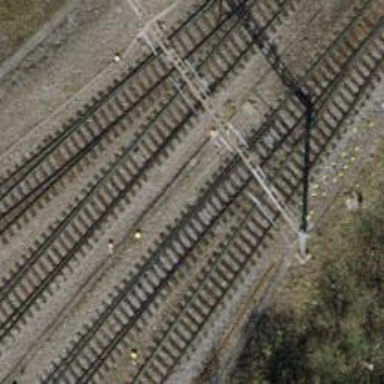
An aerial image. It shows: Railway switch.